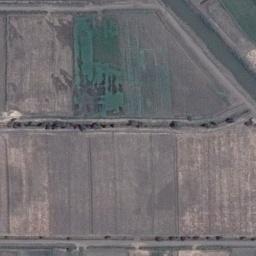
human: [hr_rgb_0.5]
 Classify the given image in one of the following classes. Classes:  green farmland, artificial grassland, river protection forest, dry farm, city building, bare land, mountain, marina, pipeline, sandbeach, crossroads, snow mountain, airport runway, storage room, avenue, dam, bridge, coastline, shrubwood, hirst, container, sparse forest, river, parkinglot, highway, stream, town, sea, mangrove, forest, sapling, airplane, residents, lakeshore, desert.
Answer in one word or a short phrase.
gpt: green farmland